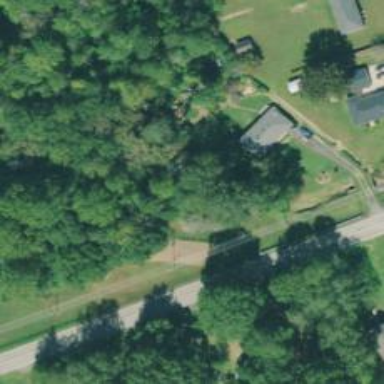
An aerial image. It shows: Culvert tunnel.